Interaction volume radius: 10 \u00c5
Interaction volume height: 15 \u00c5
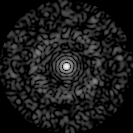
Disorder parameter: 0.8199